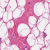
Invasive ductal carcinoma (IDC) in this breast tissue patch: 0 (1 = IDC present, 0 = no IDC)